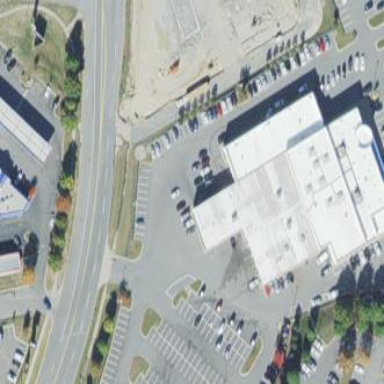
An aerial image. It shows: Car shop building.